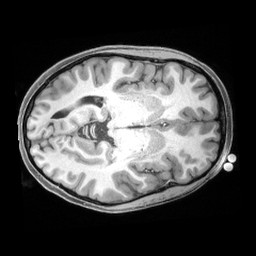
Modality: T1w
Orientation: axial
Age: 26
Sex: female
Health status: healthy
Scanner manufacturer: siemens
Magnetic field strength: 3 T
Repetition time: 2.4 s
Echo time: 0.00194 s